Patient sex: M
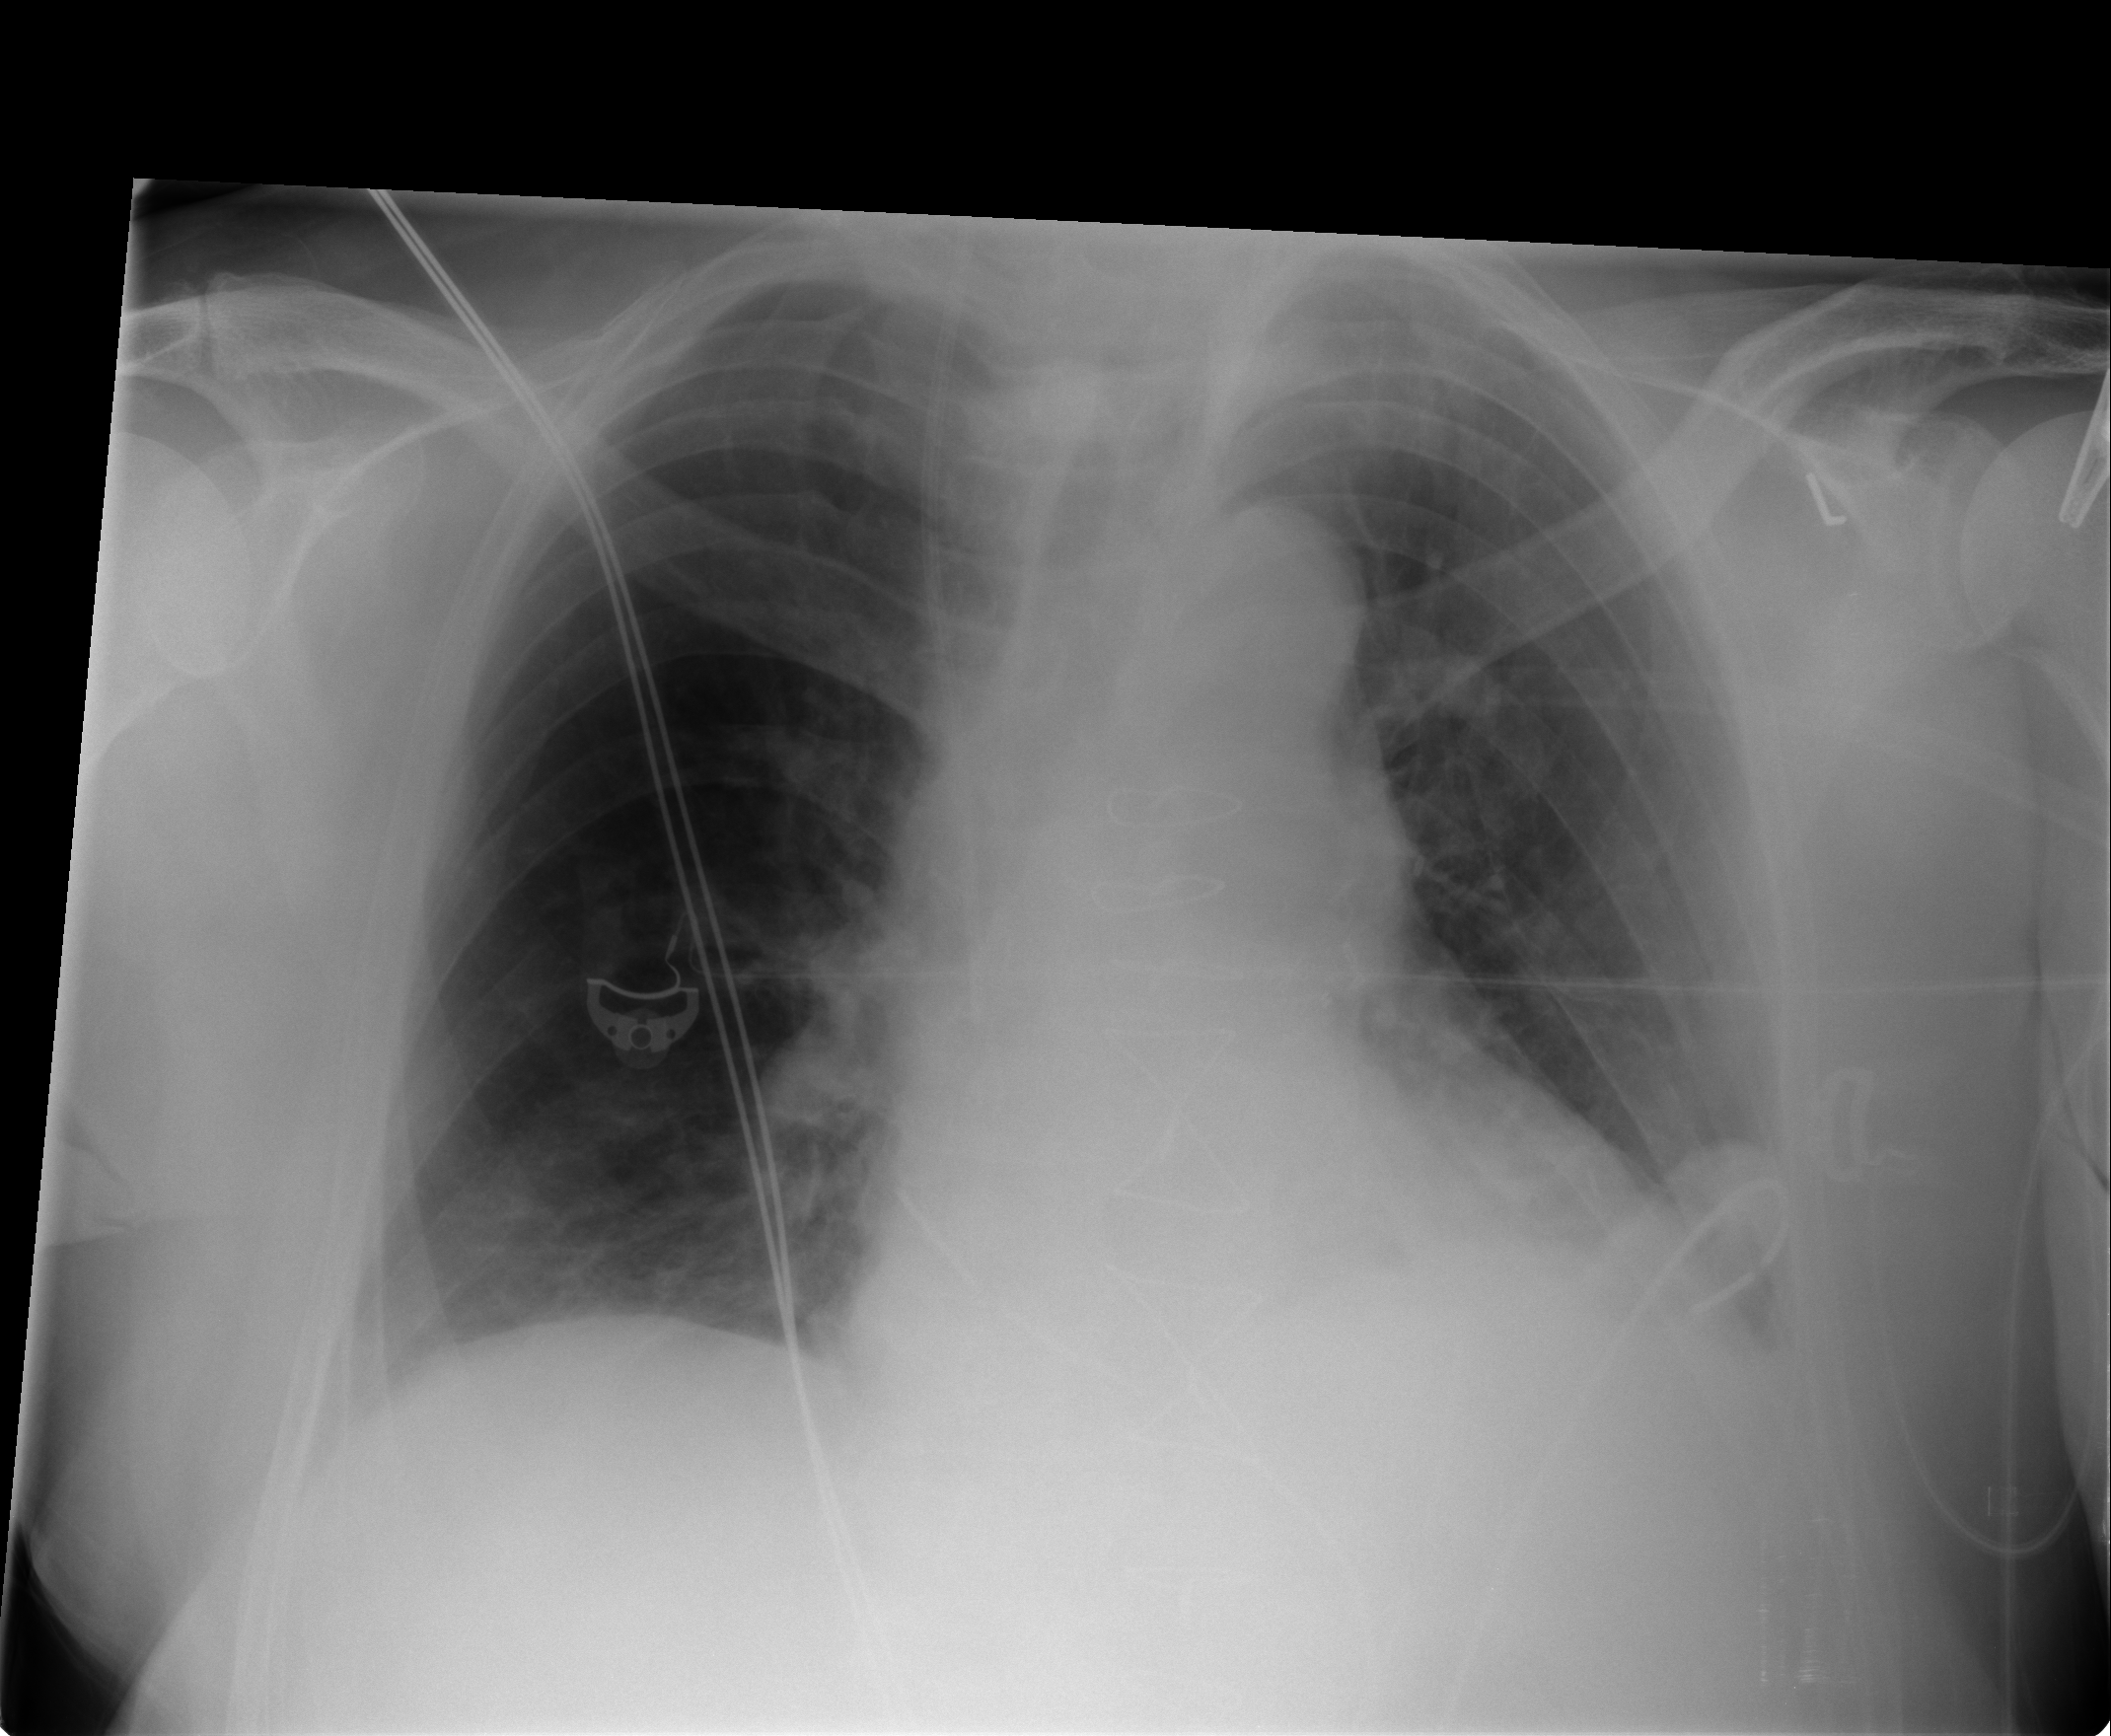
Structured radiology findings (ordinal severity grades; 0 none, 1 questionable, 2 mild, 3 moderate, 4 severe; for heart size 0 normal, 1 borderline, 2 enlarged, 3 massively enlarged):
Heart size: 2
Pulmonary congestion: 1
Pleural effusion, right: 0
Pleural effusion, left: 1
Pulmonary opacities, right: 0
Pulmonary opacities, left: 0
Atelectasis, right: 1
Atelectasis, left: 1